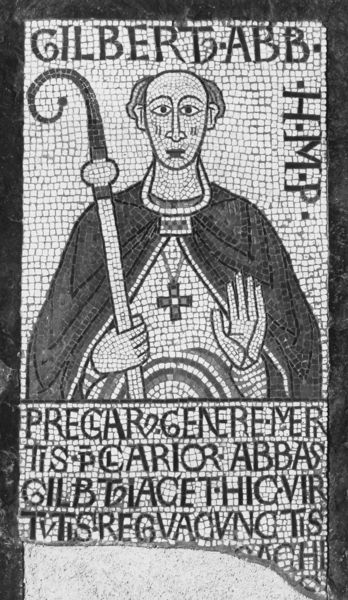
Titel: Grabbild des Abtes Golbert aus Maria Laach
Institution: Bonn, Rheinisches Landesmuseum
Schlagwörter: hand, mann, umhang, grau, mund, nase, schwarz, weiss, arm, augen, gesicht, kragen, steine, bildnis, hals, portrait, porträt, auge, gewand, haare, mantel, schrift, stab, kette, bischof, inschrift, glatze, kreuz, schwarzweiss, buchstaben, mosaik, fragment, kreuzgewölbe, segen, segnen, segnung, mönch, heiliger, hirtenstab, gruß, christentum, schliesse, latein, bischofsstab, abt, byzanz, krummstab, römisches kreuz, brustkreuz, lateinische inschrift, gilbert, brustkereuz, hmp